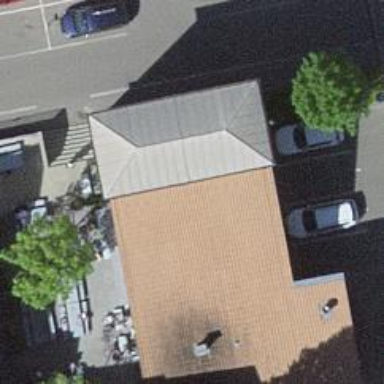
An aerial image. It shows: Bar.